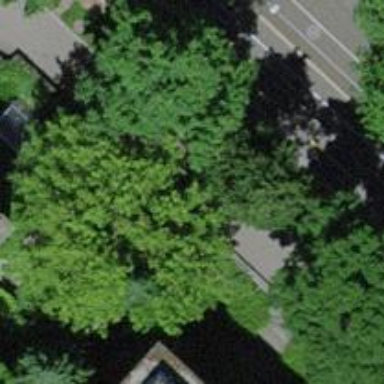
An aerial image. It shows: Avenue lined with trees.